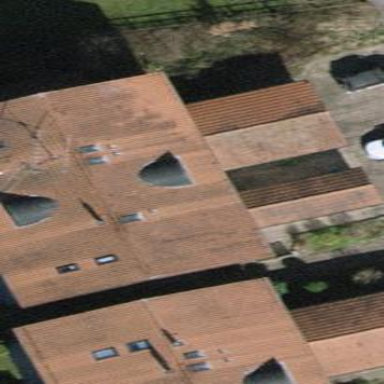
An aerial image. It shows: Building with tile roof.